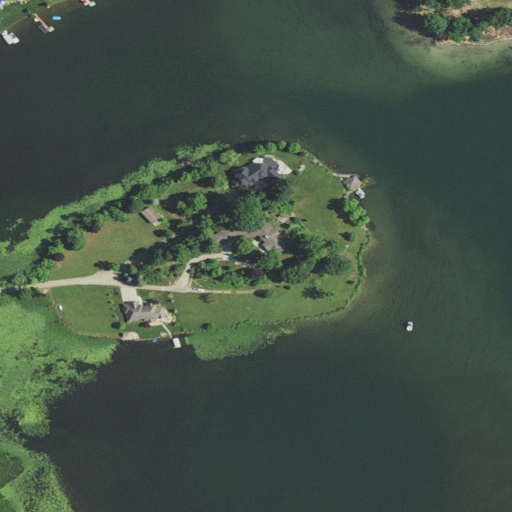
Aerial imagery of island in Michigan named Vince Island containing open water, woody wetlands, open development, low intensity development, herbaceous wetlands, medium intensity development, and grassland